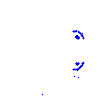
Particle: kaon